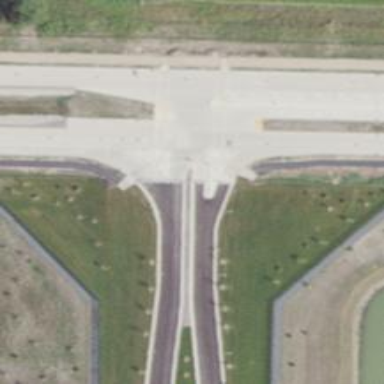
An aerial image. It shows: Marked path crossing.